Field crop: maize
Growth stage: 2
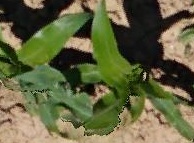
Species: maize